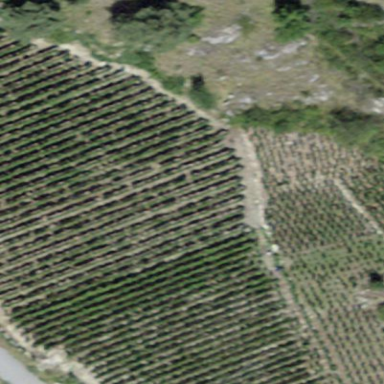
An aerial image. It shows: Vineyard where grapes are grown.